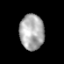
Tissue: prostate
Cell type: T cells
Senescence score: 0.333
Nuclear area (px): 848
Mean DAPI intensity: 171.494